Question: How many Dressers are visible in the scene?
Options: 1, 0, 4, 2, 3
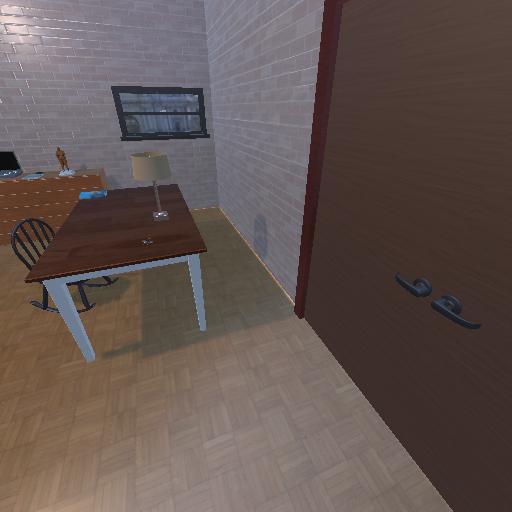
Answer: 1